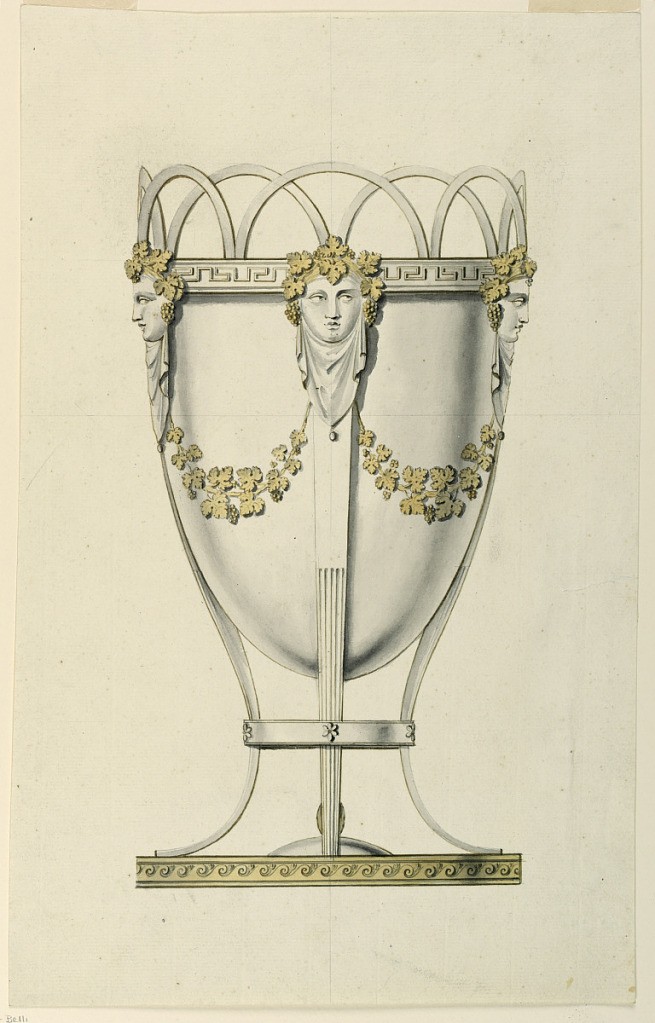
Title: Design for a Bottle Cooler
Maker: Giovacchino Belli, Italian, 1756 - 1822
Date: ca. 1810
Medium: Pen and brown ink, brush and watercolor, graphite on paper
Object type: Drawing
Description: Vertical rectangle. Design for a bottle cooler. Curved legs with female masks on top rise from a base with a wave motif. They are held together by a band, and the bands are connected by another band and by vine festoons. The body has the shape of part of an egg. Arched railing on top.